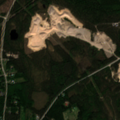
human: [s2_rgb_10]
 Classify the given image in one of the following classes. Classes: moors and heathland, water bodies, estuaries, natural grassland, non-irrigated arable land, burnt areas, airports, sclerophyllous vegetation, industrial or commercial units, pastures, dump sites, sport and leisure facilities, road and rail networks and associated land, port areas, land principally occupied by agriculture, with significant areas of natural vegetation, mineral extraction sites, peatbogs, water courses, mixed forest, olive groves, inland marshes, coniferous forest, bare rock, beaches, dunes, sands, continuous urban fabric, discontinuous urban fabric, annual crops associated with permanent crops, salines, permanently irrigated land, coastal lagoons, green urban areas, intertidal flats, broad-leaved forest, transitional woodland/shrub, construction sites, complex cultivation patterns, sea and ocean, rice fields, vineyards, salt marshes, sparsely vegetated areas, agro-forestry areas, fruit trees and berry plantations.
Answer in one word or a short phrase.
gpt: discontinuous urban fabric, mineral extraction sites, coniferous forest, mixed forest